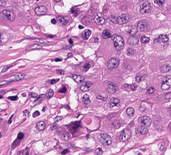
Tumor epithelial tissue: yes
Tumor-associated stroma tissue: yes
Normal tissue: no